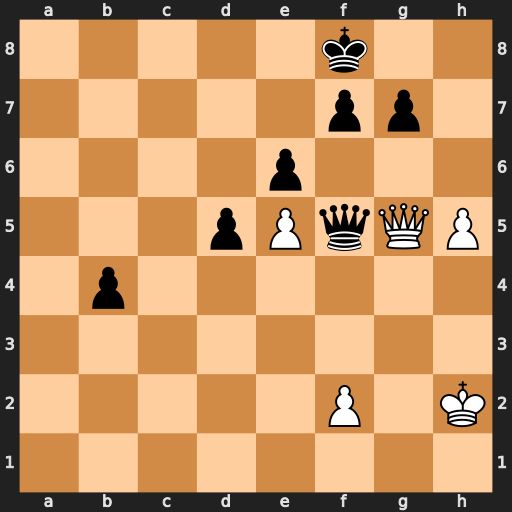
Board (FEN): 5k2/5pp1/4p3/3pPqQP/1p6/8/5P1K/8
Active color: w
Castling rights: -
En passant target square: -
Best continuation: Qd8#